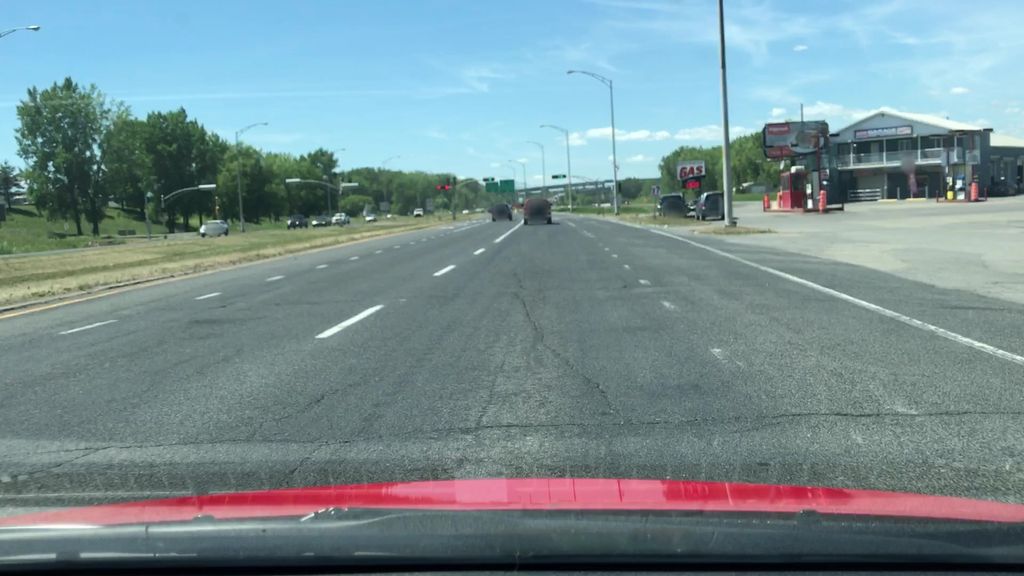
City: montreal